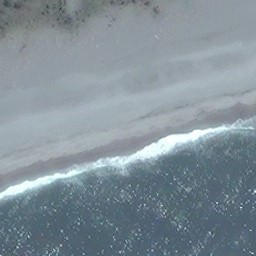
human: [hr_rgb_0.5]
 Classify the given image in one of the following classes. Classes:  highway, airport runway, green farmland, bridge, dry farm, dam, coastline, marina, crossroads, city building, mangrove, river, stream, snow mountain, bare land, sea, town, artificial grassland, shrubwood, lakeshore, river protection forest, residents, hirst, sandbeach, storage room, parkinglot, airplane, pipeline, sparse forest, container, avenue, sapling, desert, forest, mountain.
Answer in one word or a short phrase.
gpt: coastline